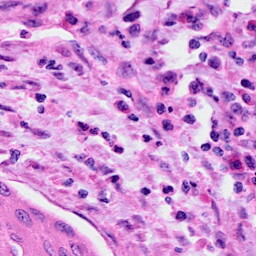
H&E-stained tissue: Cervix